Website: home-depot
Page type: payment
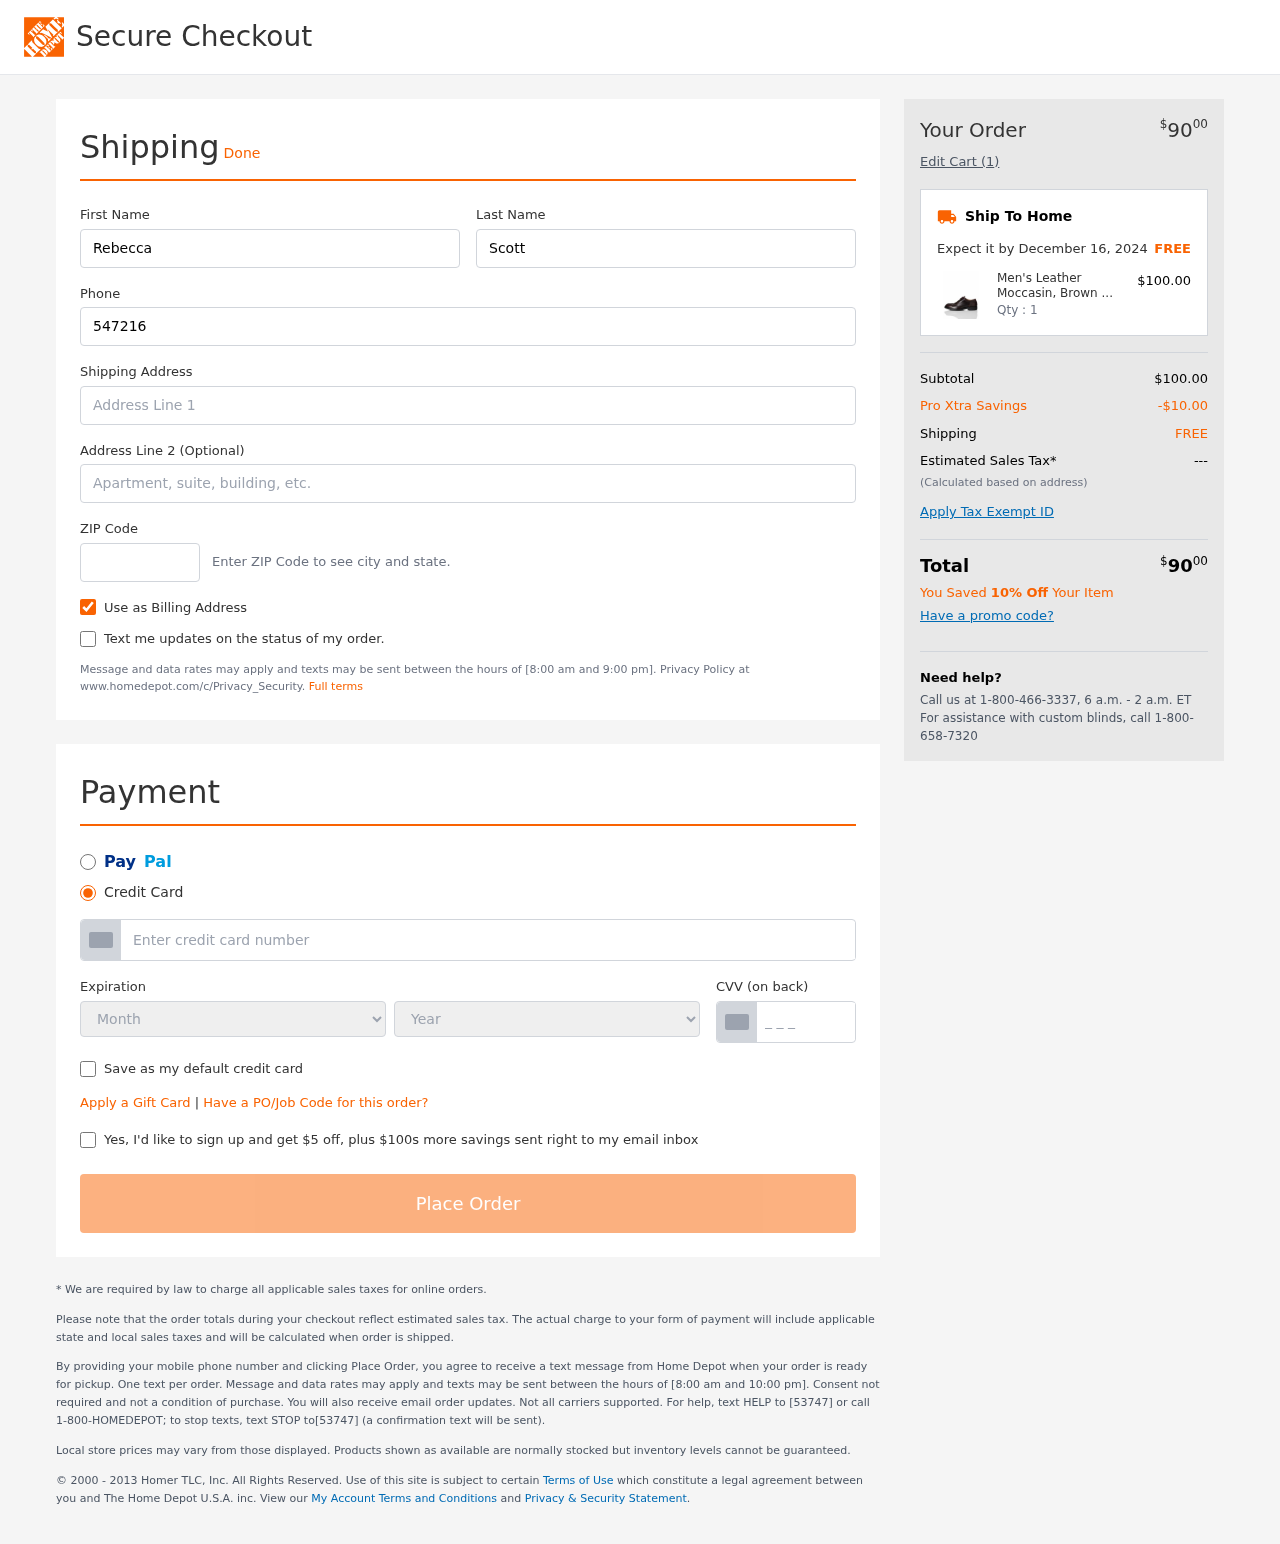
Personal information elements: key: PII_CARD_CVV
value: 317
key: PII_CARD_EXPIRY_MONTH
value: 06
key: PII_CARD_EXPIRY_YEAR
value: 28
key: PII_CARD_NUMBER
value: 4463 2633 1057 6380
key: PII_FIRSTNAME
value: Rebecca
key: PII_LASTNAME
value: Scott
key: PII_PHONE
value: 5472169904
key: PII_POSTCODE
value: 21723
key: PII_STREET
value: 750 Mcfarland Landing
Product elements: key: PRODUCT1_NAME
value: Men's Leather Moccasin, Brown Burgundy, womens 12
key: PRODUCT1_PRICE
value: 100
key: PRODUCT1_QUANTITY
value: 1
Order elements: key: ORDER_TOTAL
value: $9000
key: ORDER_NUM_ITEMS
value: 1
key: ORDER_DELIVERY_DATE
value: December 16, 2024
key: ORDER_SUBTOTAL
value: $100.00
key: ORDER_DISCOUNT
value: -$10.00
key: ORDER_SHIPPING_COST
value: FREE